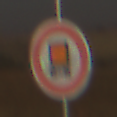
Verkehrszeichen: VerbotKennzeichnungspflichtigeKraftfahrzeugeGefaehrlicheGueter
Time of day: MorningAfternoon
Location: Outdoor (Nature)
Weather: Clear
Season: NotSpecified
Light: Natural